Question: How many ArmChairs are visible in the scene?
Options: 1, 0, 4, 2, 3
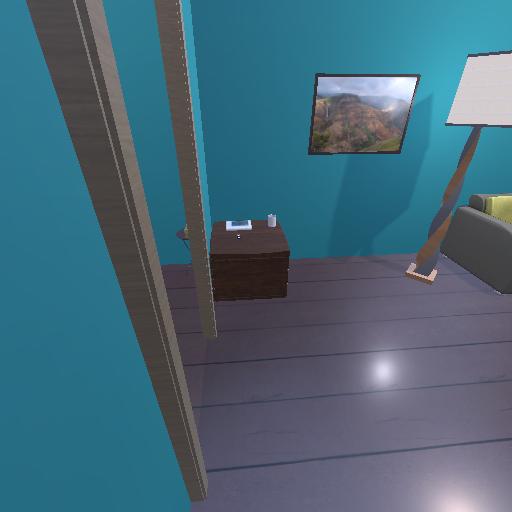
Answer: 1